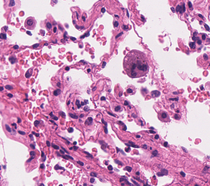
Tumor epithelial tissue: no
Tumor-associated stroma tissue: no
Normal tissue: yes